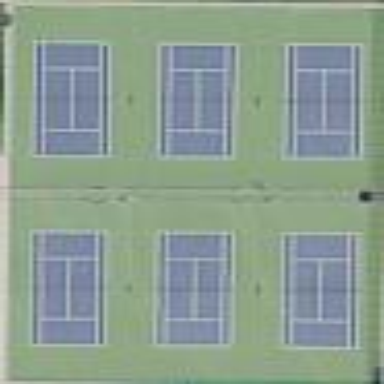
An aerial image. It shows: Tennis court in leisure pitch.